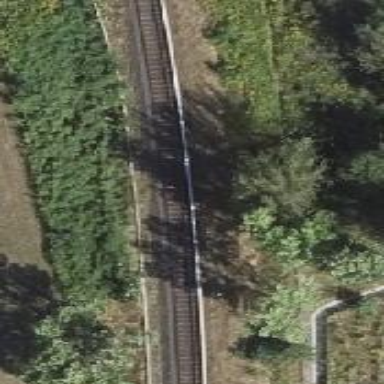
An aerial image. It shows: Light rail electrified railway.